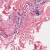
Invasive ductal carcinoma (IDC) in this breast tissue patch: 0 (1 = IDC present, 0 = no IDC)